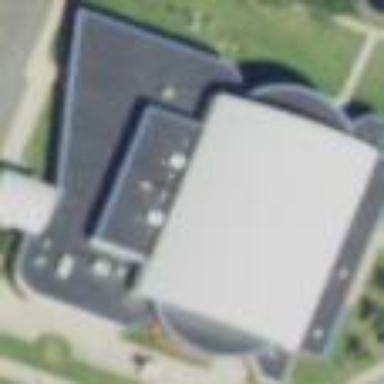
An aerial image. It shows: Public building.